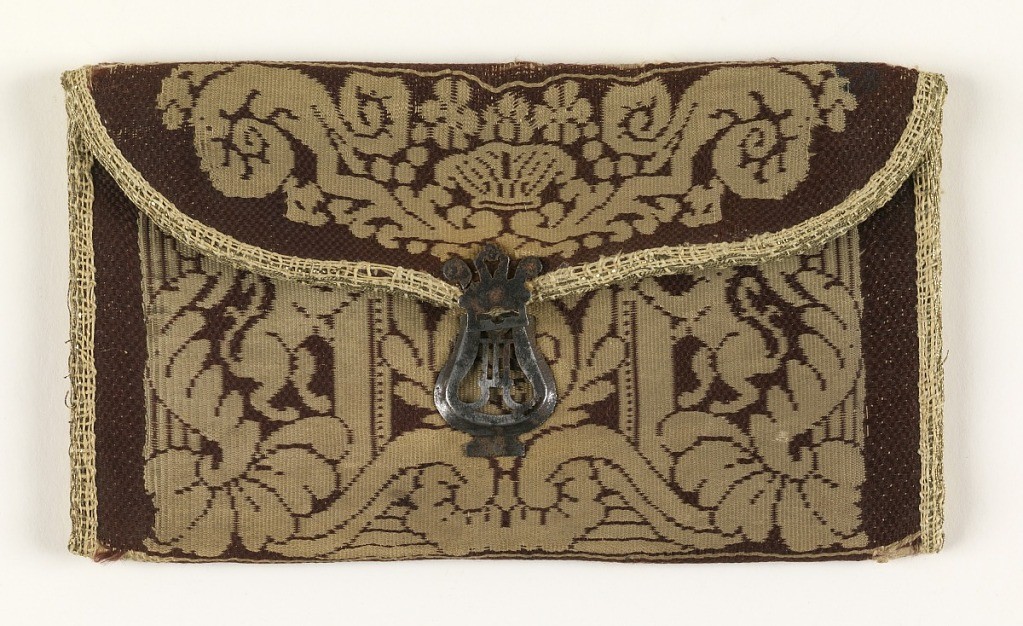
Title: Purse
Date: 1640–1700
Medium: silk, metal Technique: tapestry woven
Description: Small flat envelope-shaped case, probably for letters. Dark red silk, basket weave, with woven design in cream color. Back has woven design of a fleur-de-lis on an orb with crown above, and flanked by two lions rampant. Flap, symmetrical foliage decoration. Clasp is lyre-shaped in silver. Blue silk lining. Same pattern on both sides.